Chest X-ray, PA view. Patient: 20 years old, sex F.
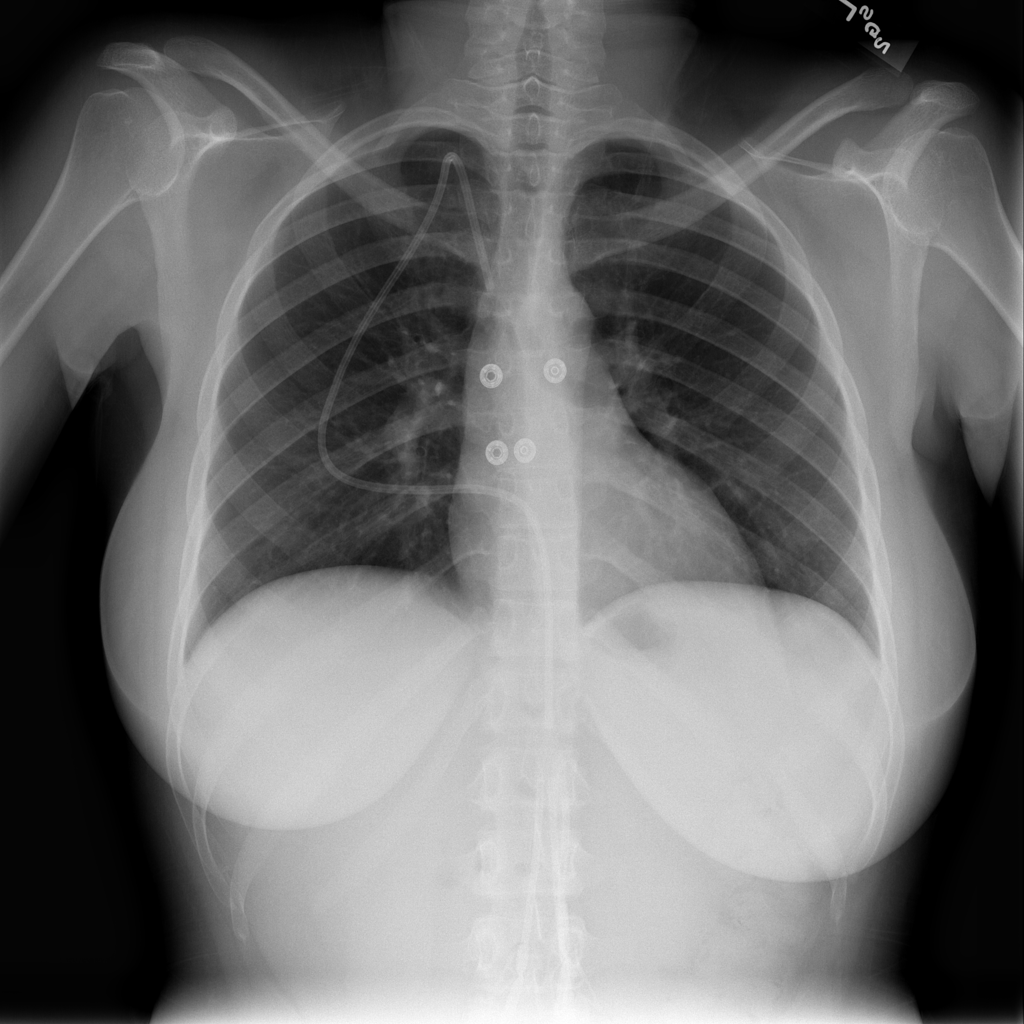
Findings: No Finding